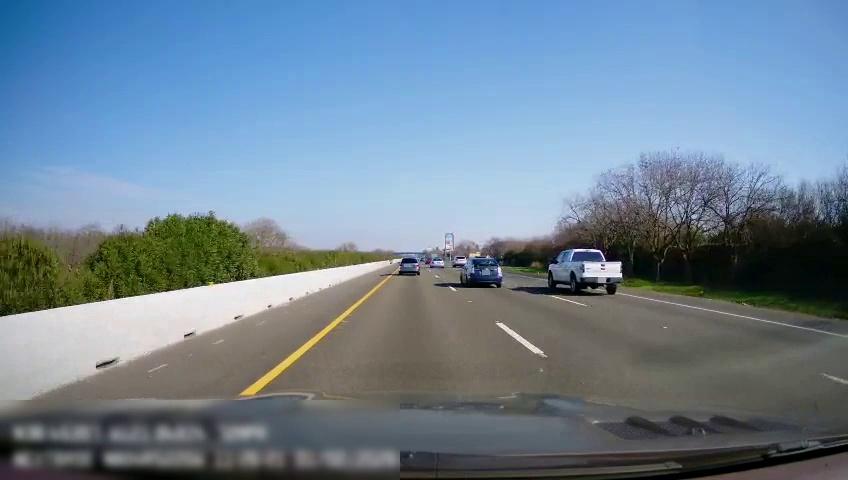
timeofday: Day
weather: Sunny
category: Drivable Space
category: Vehicles | SUV
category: Vehicles | SUV
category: Vehicles | Car
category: Vehicles | Truck
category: Vehicles | Car
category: Lanes | Current Lane
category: Lanes | Current Lane
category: Lanes | Alternate Lane
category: Lanes | Alternate Lane